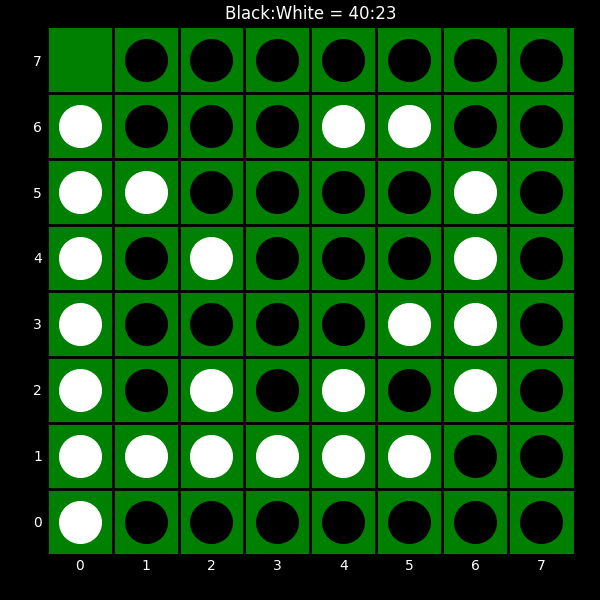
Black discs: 40
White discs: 23